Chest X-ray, AP view. Patient: 52 years old, sex F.
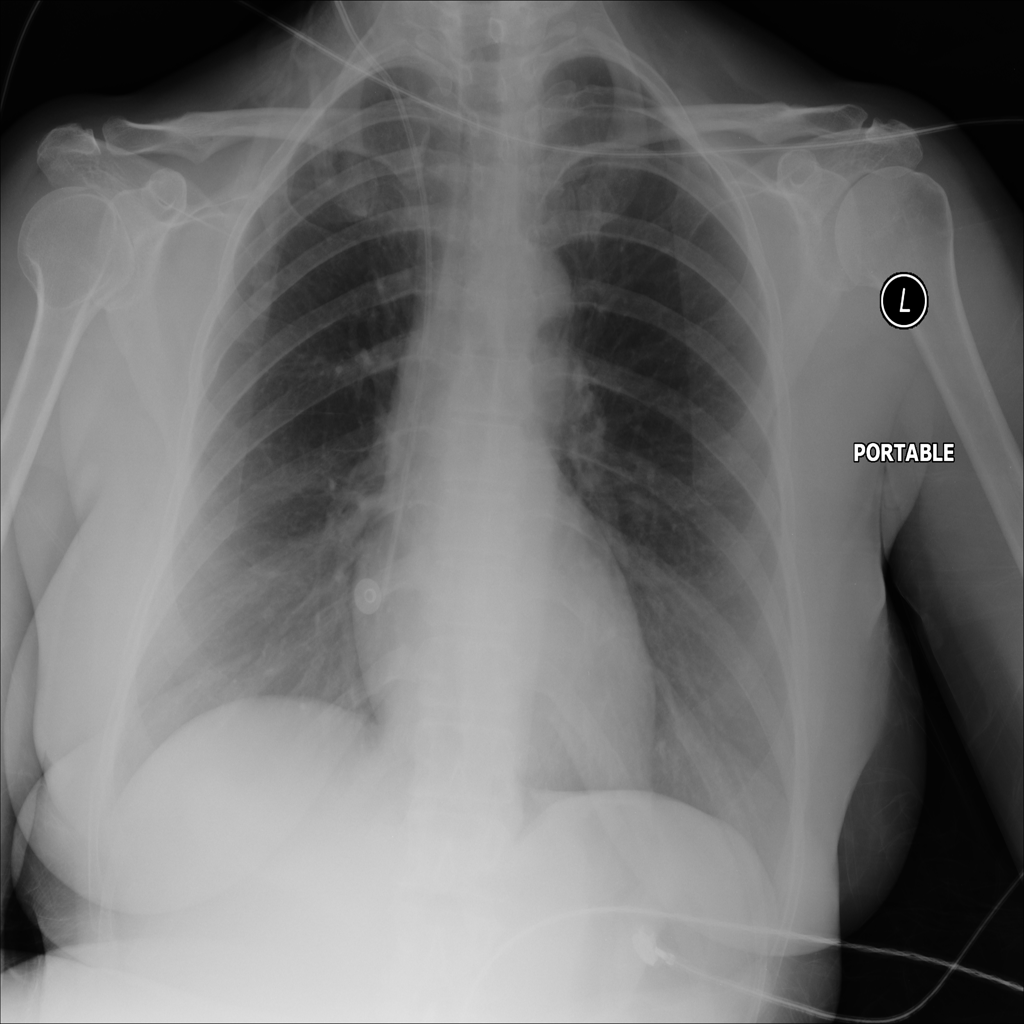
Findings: No Finding